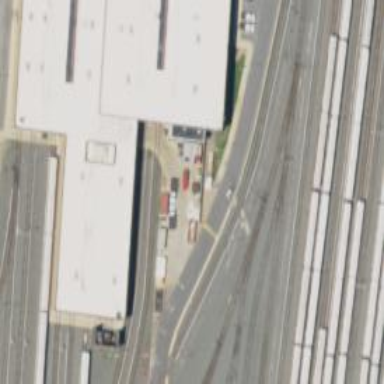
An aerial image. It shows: Railway service station.